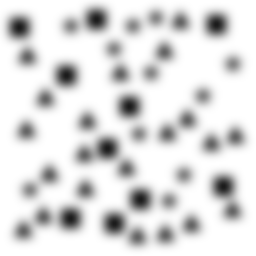
Squares: 10
Triangles: 21
Stars: 11
Total shapes: 42